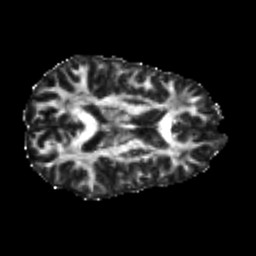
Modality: FA
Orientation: axial
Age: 23
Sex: male
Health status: healthy
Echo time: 0.074 s